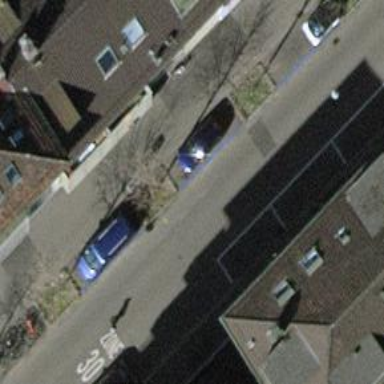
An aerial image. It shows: Avenue lined with trees.